Current action and preconditions to check: path_clear

Your task: For each precondition in the list above, predict whether it will hold at this action.

Consider the current scene as observed from the mobile robot's camera, and analyze the predicted future states of all dynamic agents (e.g., people, animals, vehicles, or any moving entities) within the NEXT SECOND.

IMPORTANT: Only answer "very likely" if you are absolutely certain—based on strong, clear evidence—that a dynamic agent will violate the precondition in the predicted future state. Do NOT answer "very likely" for unlikely, ambiguous, or low-probability risks.

Ask yourself for each precondition: Is there a high probability, with clear and convincing evidence, that the predicted future states of any dynamic agent will interfere with the predicted future state of the currently executing action within the NEXT SECOND, causing that precondition to fail?

Assess the risk level based on these predictions. Use "likely" or "very likely" if motions create a clear risk of interference.

Use "neutral" or "improbable" if agents are nearby but their predicted paths are clearly diverging or non-conflicting.

Failure Risk Categories: "very improbable", "improbable", "neutral", "likely", "very likely"

Answer Format: Output ONLY the probability_of_failure value from these categories: "very improbable", "improbable", "neutral", "likely", "very likely"

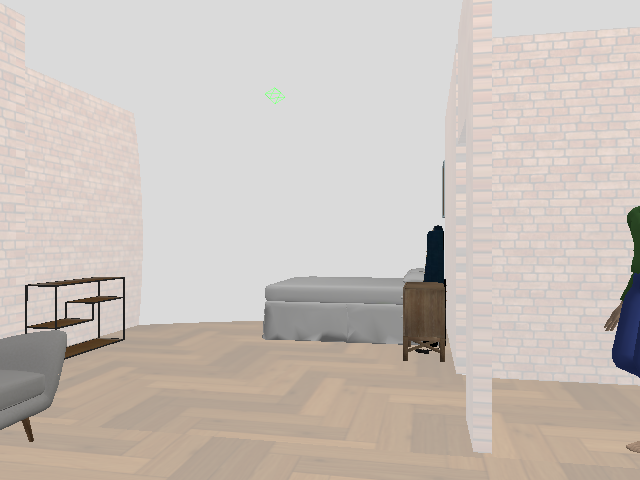

Answer: neutral